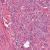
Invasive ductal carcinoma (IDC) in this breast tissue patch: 1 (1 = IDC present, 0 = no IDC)